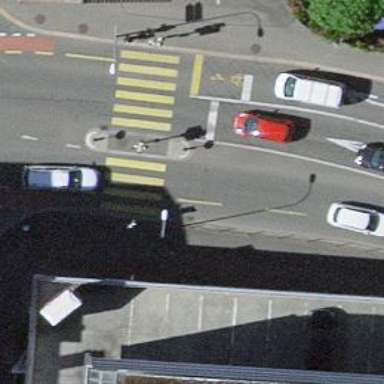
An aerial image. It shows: Road crossing with traffic signals and central island.